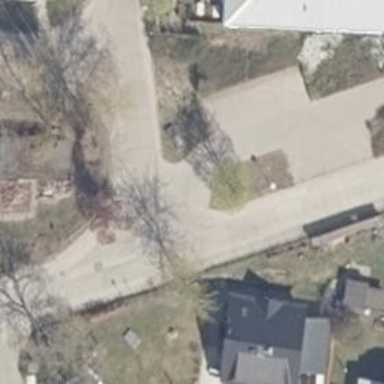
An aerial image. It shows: Concrete service road